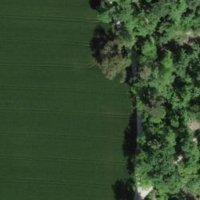
EUNIS habitat code: 41
Species observed at this site:
Juglans regia